Question: We use Auto Scaling and it works pretty good for us, but this morning something happened to it.
CPU Utilization of one of the Instances was about %0 for some reason which brought %100 of CPU Utilization to the rest of Instances in the same Availability Zone and it didn't scale up, because Average CPU Utilization of all Instances was about %70 while trigger should start new Instance when %80 is hit. ELB Instance health check is used as well, but this %0 Instance was healthy.
Is it possible to configure Auto Scaling to remove such Instances?
We don't want to setup any custom cronjobs for check ups.

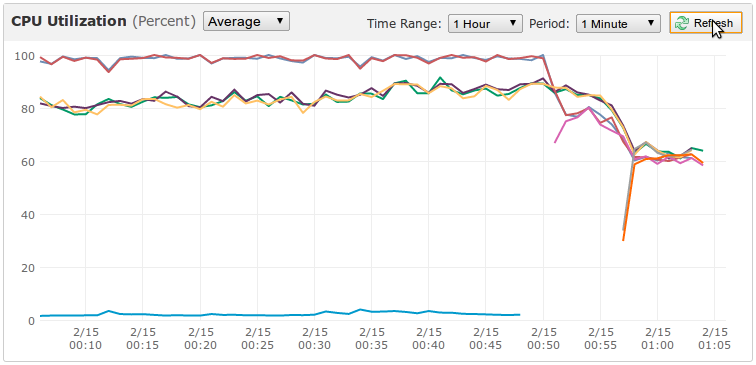
Answer: ### Update 2
> Is it possible to configure Auto Scaling to remove such Instances?
Yes, see below - according to your comments you have done this correctly already.
> We don't want to setup any custom cronjobs for check ups.
Given your configuration is apparently correct (implying a respective issue with and/or ELB), I'm afraid that it is not possible to avoid a custom solution by actively shutting unused instances down or facilitating , as already suggested in my initial answer below - the former is suggested by tribalcrossing's answer to <URL> as well, which seems to address your situation:
> We run a cronjob that's fired every 5 minutes to scan all of the
servers in an ELB to check to see if it's been up for more than 5
minutes AND is unhealthy. When we find one, we shut it down. We've
hadd issues of "dead" instances stuck in ELB and throwing off
monitoring metrics that trigger autoscaling actions, and that cronjob
has solved the problem for us.
---
### Update 1
> ELB Instance health check is used as well, but this %0 Instance was
healthy.
Which health indicator are you referring to and how did you conclude the instance being in turn?
It is important to realize, that , see alighafour's response to <URL>:
> ELB checks at the application layer while autoscaling checks at the
machine layer.
This difference is further detailed in the AWS team's response to the linked question <URL>:
> Autoscaling is looking at instance health - they'll take an instance
down if the data shows that the instance is not healthy. They'll take
it out of the ELB at that time and then shut down the instance.ELB, on the other hand, is doing an application health check by
reading in a file or doing a connection to a port. If the application
fails a certain number of these checks, . The ELB continues to
perform the health check - if the application instance becomes healthy
again, it'll start routing traffic to it. - it simply stops sending it
traffic until it's healthy again.
### Conclusion
It looks like the aforementioned scenario might apply to your experience indeed: ELB stopped sending traffic to your instance, because the , while the with the instance as such; this might happen for example, if the ELB health check probes an Apache served webpage, which fails to respond for whatever reason (e.g. an Apache crash or else).
### Solution
You need to configure the to base its health decision on both, the EC2 health status the ELB health status, as outlined in section <URL>:
> By default, Auto Scaling uses the Amazon EC2 health status for all
Auto-Scaling-managed instances. To also use the Elastic Load
Balancer's health check, set the HealthCheckType property of the group
to ELB:'% as-update-autoscaling-group myGroup --health-check-type ELB'
With this configuration in place, the instance is going to be considered unhealthy as soon as the ELB health check fails as well, and it will be replaced accordingly.
---
### Initial Answer
> Is it possible to have multiple triggers for one Auto Scaling Group?
Unfortunately not, see e.g. the AWS team response to <URL>:
> Unfortunately, the Auto Scaling service only allows 1 trigger per Auto
Scaling group and so we do not support having multiple triggers for
the same group within a template at this time.
An alternative approach could be to implement a custom solution via , as mentioned in section within <URL> :
> If you have your own health check system, you can integrate it with
Auto Scaling. Use SetInstanceHealth to send the instance's health
information directly from your system to Auto Scaling.